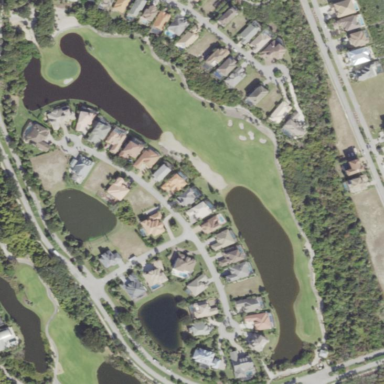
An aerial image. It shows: Golf course surrounded by greenery.